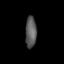
Tissue: lung
Cell type: Fibroblasts
Senescence score: 0.5569
Nuclear area (px): 343
Mean DAPI intensity: 88.813